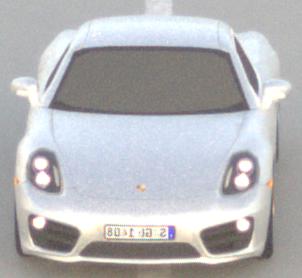
Make: Porsche
Model: Cayman
Detailed model: Cayman (981C)
Model produced from: 2013/03
Model produced until: 2014/04
Doors: 2
Color: white
Road condition: dry road
Daytime: sunrise or sunset
Contrast: low contrast